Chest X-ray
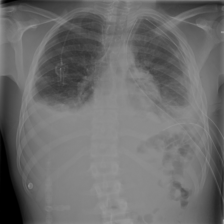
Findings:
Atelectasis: negative
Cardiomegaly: negative
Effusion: positive
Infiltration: negative
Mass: negative
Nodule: negative
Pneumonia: negative
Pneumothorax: negative
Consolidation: negative
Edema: negative
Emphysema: negative
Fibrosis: negative
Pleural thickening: negative
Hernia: negative